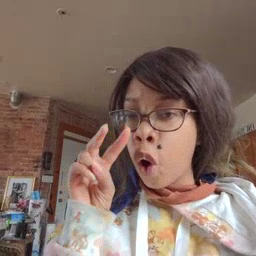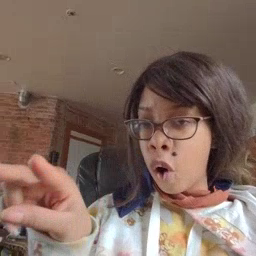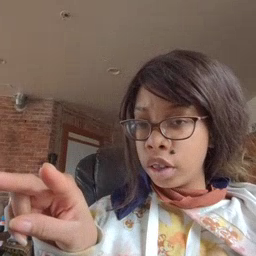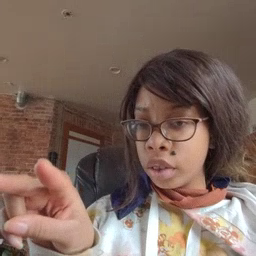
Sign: look